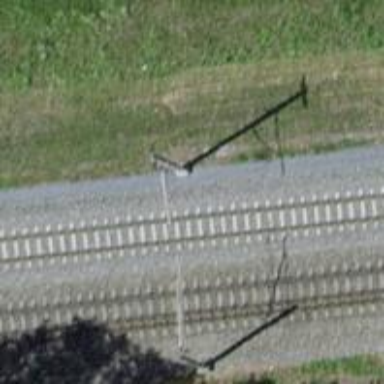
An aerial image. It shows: Power pole.